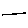
Label: line